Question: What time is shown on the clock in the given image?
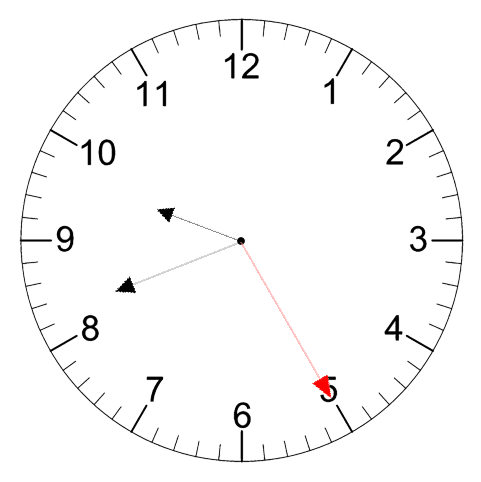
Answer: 09:41:25